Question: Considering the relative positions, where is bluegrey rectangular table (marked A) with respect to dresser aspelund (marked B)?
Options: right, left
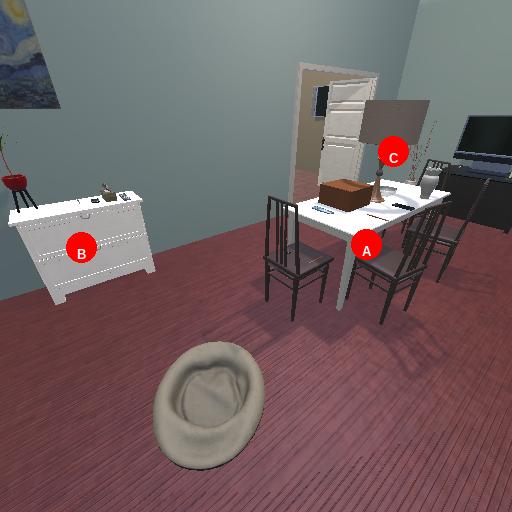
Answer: right